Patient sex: F
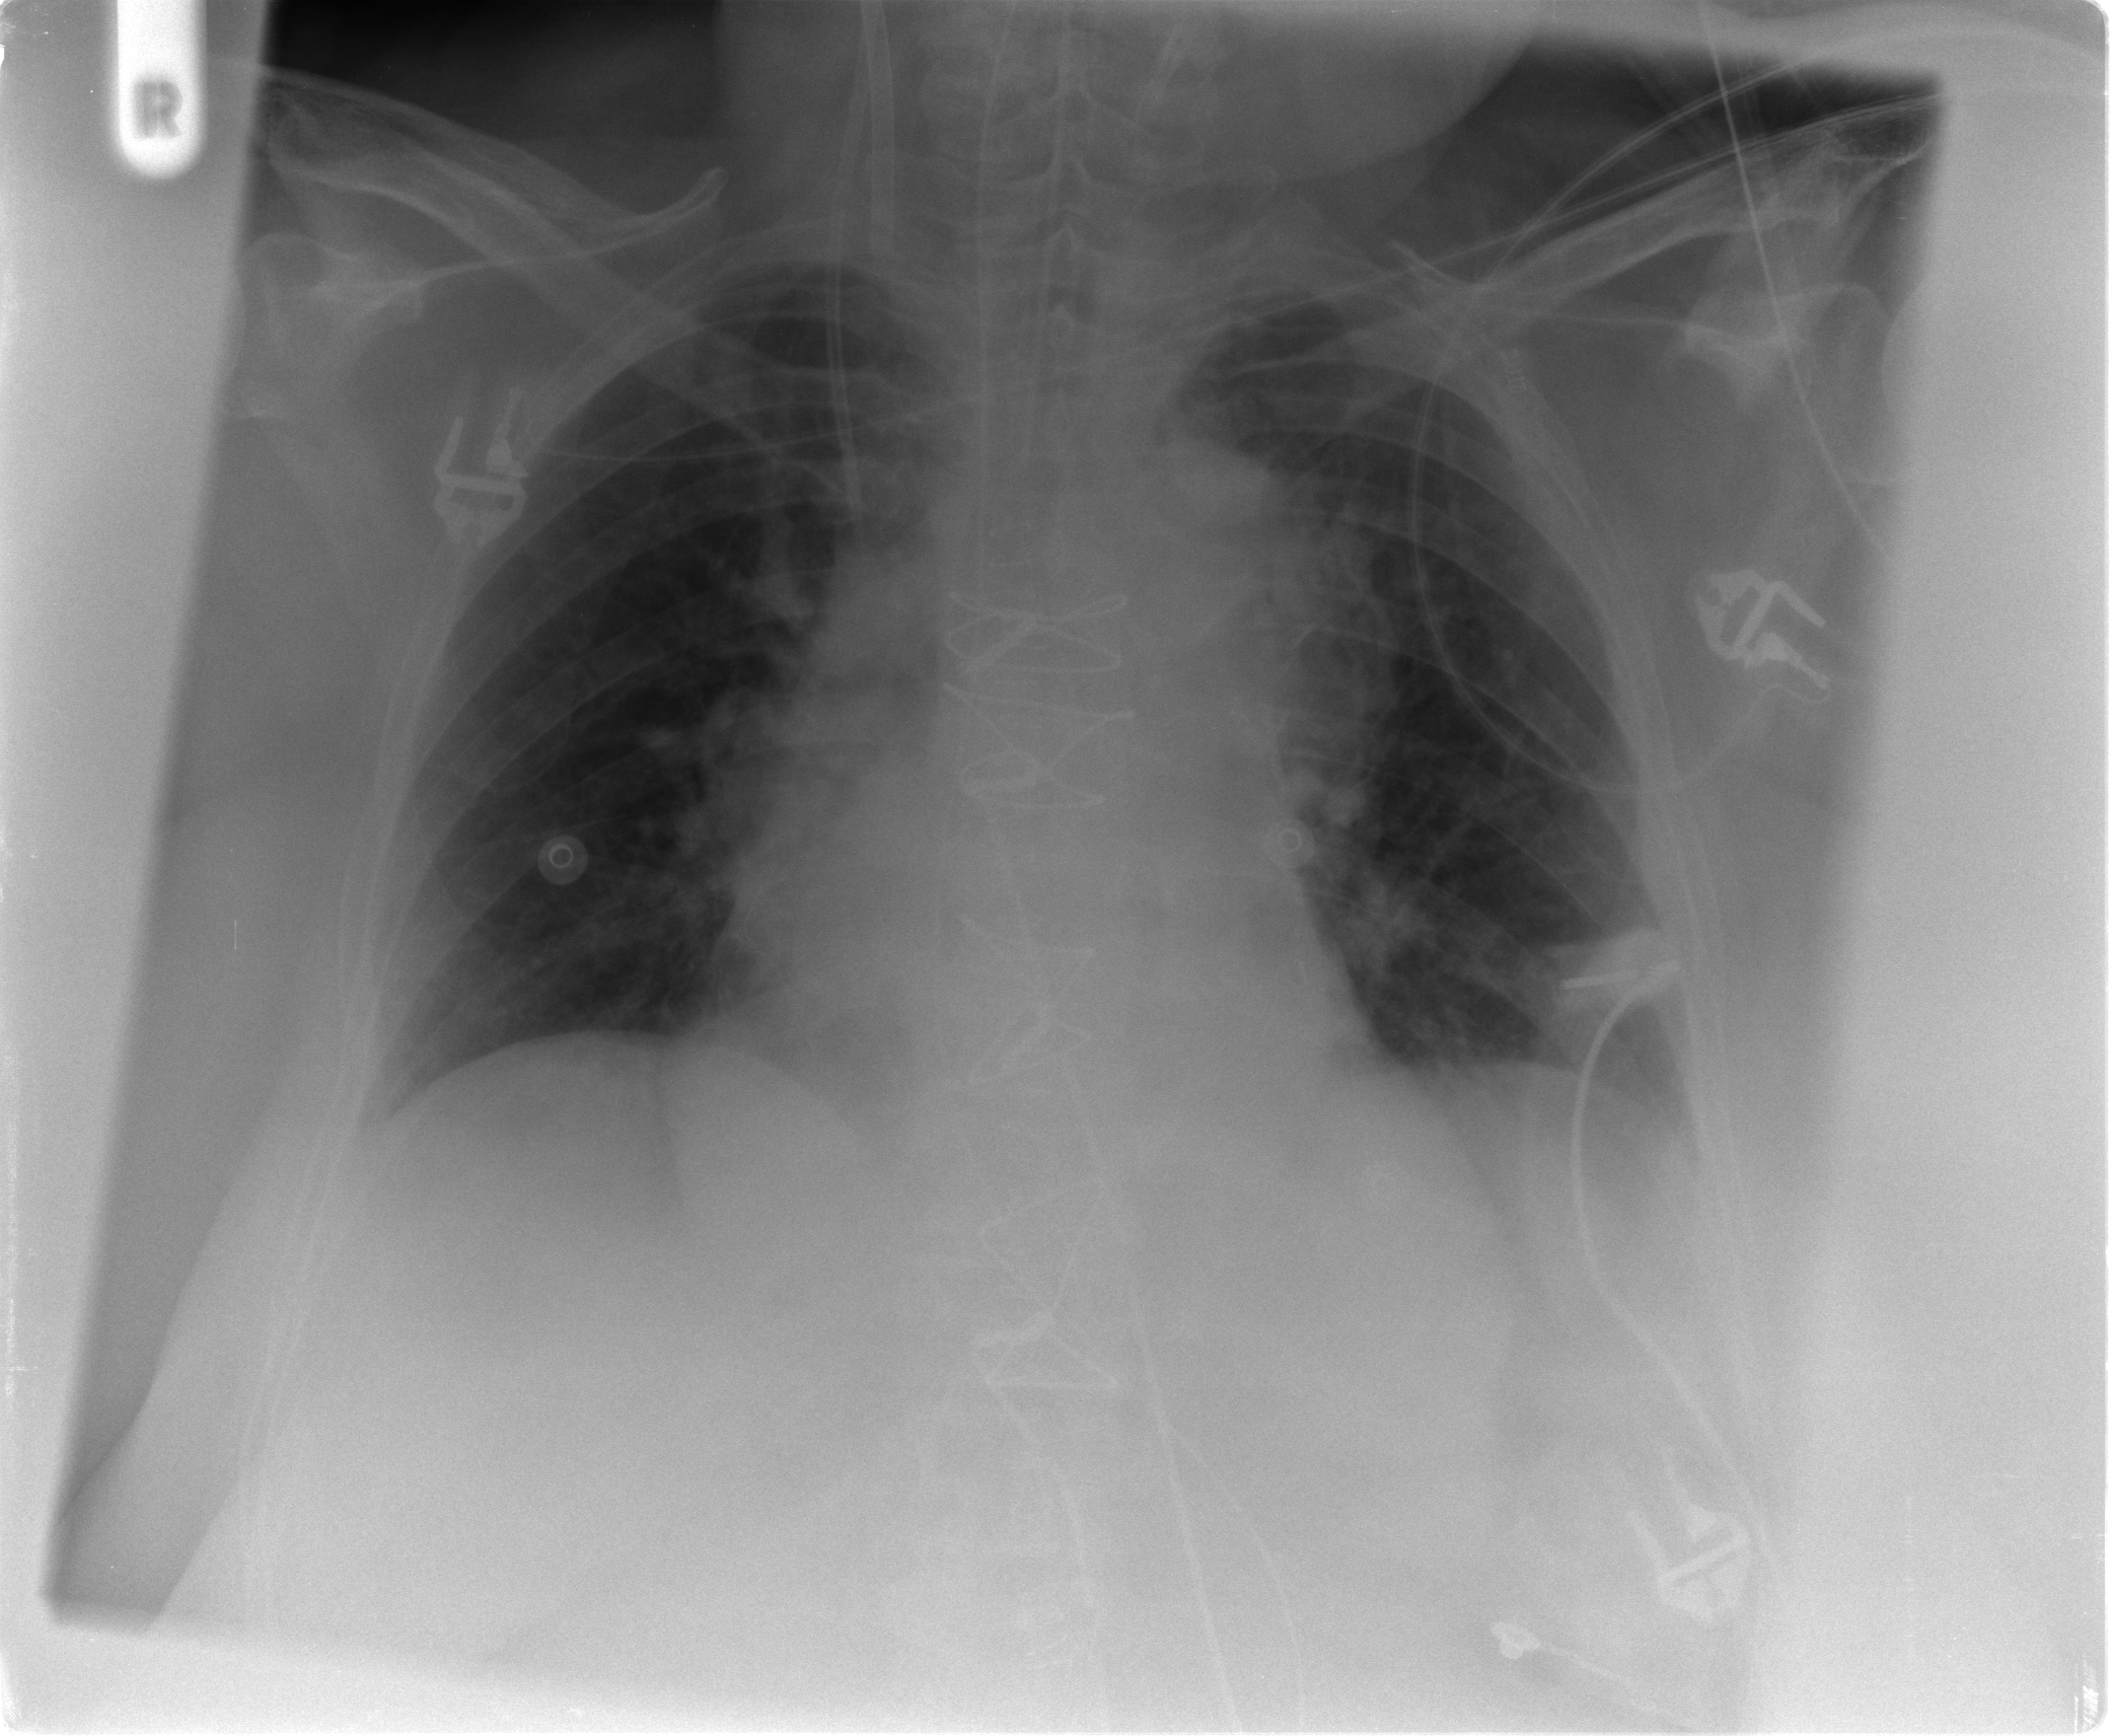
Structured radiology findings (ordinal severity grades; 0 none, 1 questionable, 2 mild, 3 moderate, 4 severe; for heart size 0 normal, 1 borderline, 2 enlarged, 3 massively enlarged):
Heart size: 0
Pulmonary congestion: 2
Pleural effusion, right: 0
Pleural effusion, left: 0
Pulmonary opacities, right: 0
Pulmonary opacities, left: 0
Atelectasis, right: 0
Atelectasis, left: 0